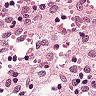
Metastatic tissue present: no